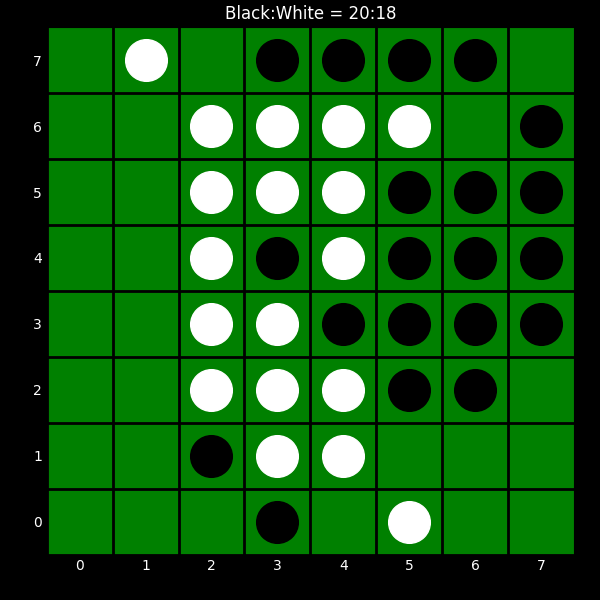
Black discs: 20
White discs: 18